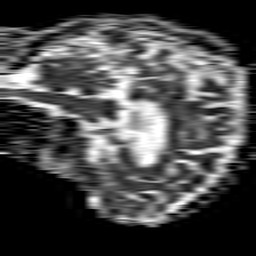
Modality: ADC
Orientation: sagittal
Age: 77
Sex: male
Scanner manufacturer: philips
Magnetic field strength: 1.5 T
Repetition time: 4.6 s
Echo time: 0.08517 s